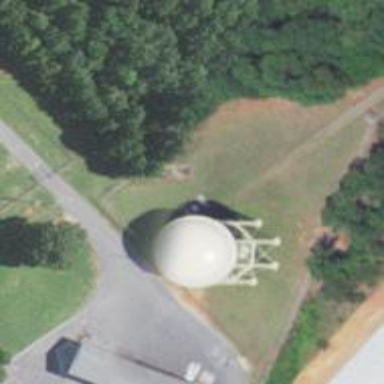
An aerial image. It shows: Water tower that is man-made.